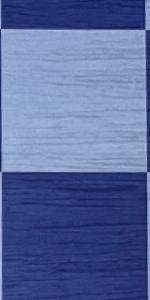
Label: Empty